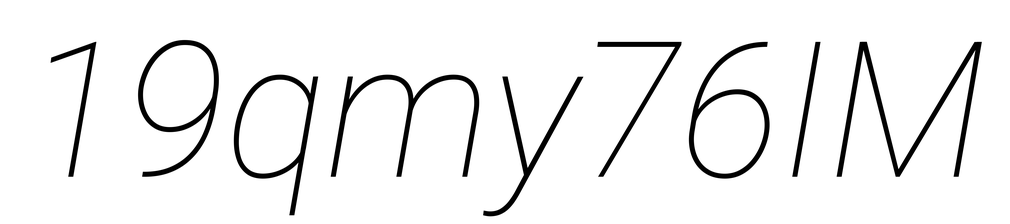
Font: Roboto-Italic_Thin_Italic